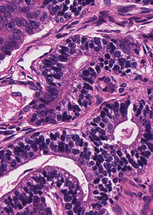
Tumor epithelial tissue: yes
Tumor-associated stroma tissue: yes
Normal tissue: no